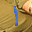
Label: 1